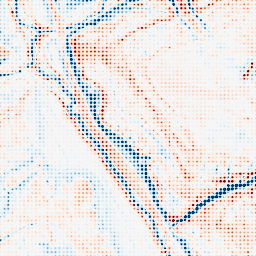
Category: edge_preserving
Decomposition family: anisotropic_diffusion
Decomposition parameters: iterations: 50
kappa: 100
gamma: 0.2
Upsampling method: sinc_hamming
Upsampling parameters: scale: 8
kernel_size: 4
Upsampling scale: 8